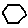
Label: hexagon